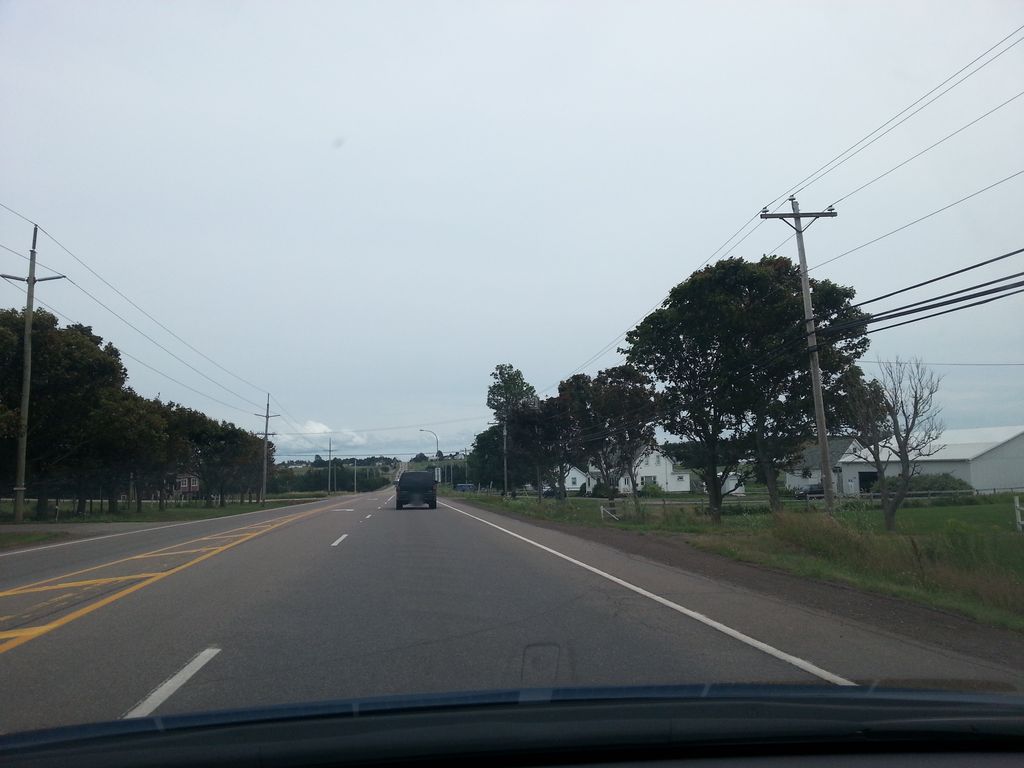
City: charlottetown